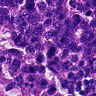
Metastatic tissue present: yes